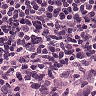
Metastatic tissue present: no